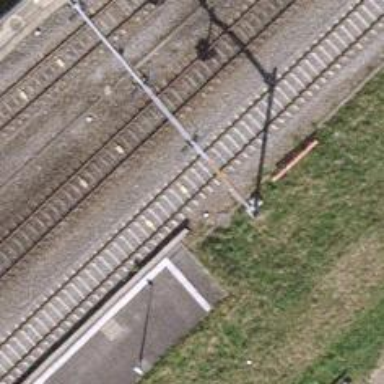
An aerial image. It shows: Railway signal.